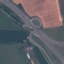
Label: Highway